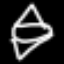
Label: airplane